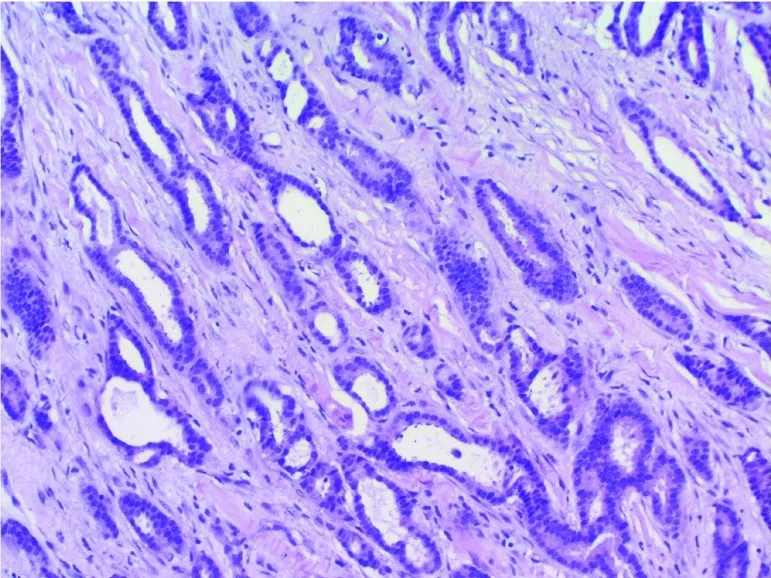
Breast infiltrating duct carcinoma (H&E stain, X200 magnification).
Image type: pathology (h&e)